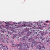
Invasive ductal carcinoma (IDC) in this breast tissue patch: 1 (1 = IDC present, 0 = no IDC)